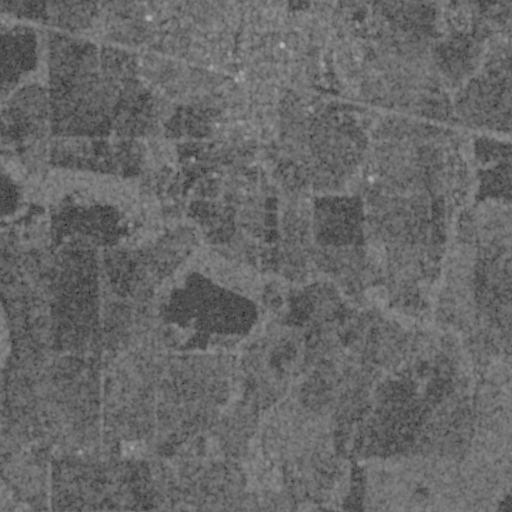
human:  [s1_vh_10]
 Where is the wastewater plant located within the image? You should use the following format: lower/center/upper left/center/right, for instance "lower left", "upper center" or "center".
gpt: The wastewater plant is located in the center of the image.
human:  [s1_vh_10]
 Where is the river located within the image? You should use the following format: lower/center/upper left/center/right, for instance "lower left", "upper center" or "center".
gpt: The river is located in the right of the image.
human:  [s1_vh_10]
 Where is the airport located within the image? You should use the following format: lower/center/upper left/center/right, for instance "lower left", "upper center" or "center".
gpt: There is no airport in the image.

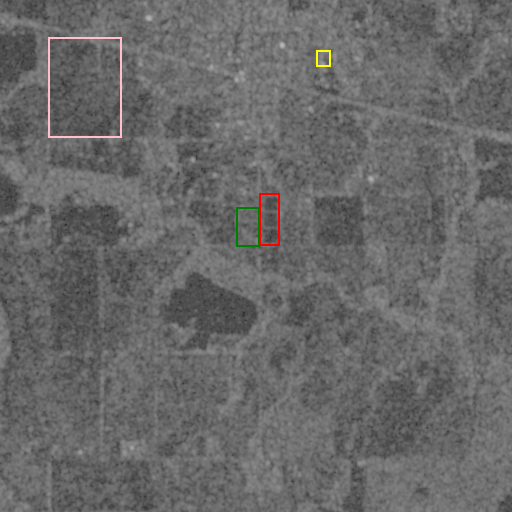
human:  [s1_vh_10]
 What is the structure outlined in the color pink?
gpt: The structure outlined in pink is a crop field.
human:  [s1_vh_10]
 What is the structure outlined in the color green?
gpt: The structure outlined in green is a park.
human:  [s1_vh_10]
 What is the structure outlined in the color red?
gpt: The structure outlined in red is a wastewater plant.
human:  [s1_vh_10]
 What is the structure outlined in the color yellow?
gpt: The structure outlined in yellow is a building.
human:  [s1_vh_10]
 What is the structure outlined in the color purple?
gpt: There is no purple outline.